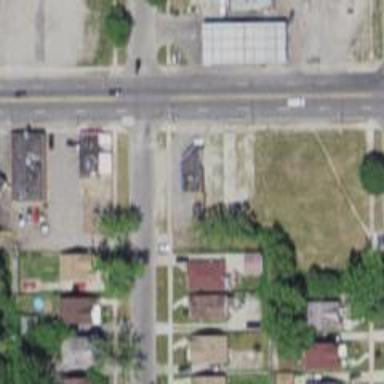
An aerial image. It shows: Alley classified as service road.